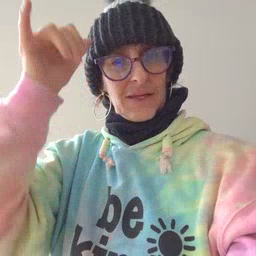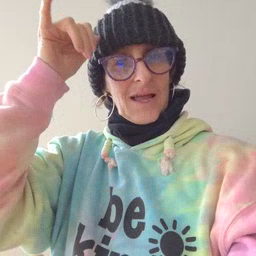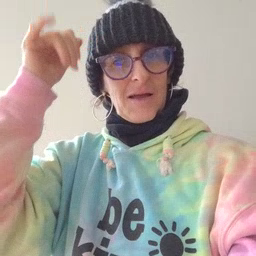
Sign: cow